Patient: sex F, age 58
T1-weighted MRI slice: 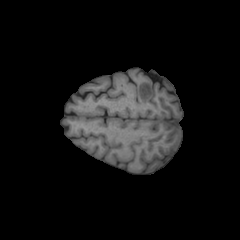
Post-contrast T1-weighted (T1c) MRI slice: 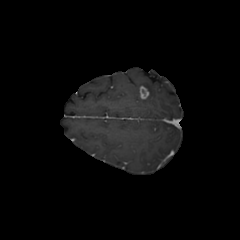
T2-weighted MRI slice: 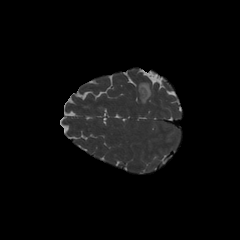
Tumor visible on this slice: yes
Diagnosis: Glioblastoma, IDH-wildtype
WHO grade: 4